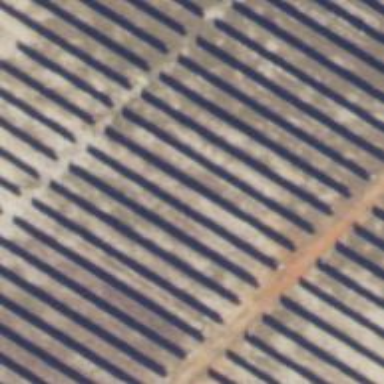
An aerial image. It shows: Solar power generator with photovoltaic panels.